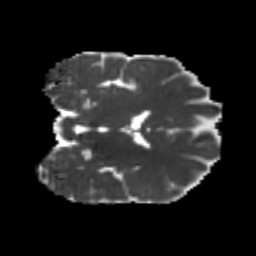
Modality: MD
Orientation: coronal
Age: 23
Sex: female
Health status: healthy
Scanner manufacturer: philips
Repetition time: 7.388 s
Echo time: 0.08599 s